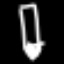
Label: pencil